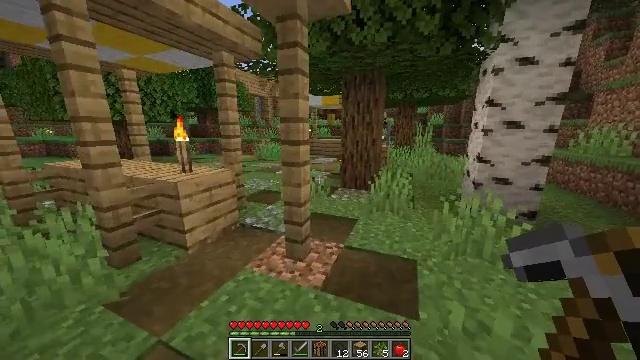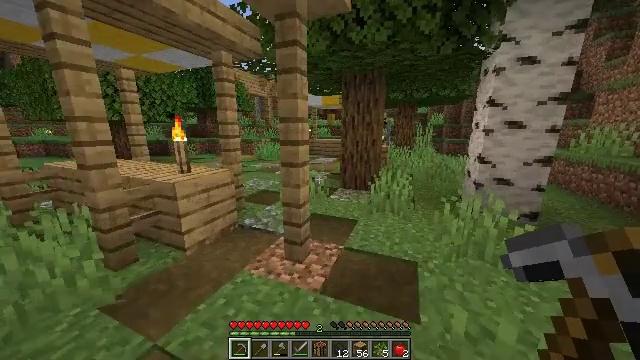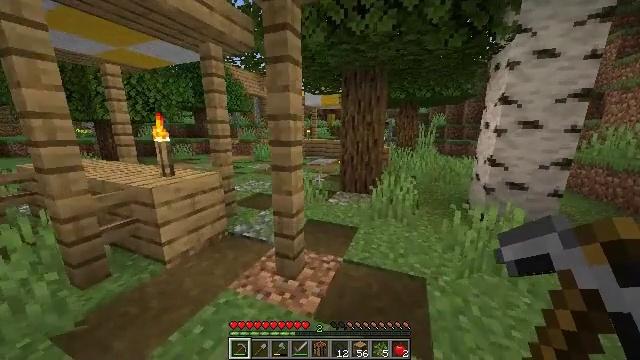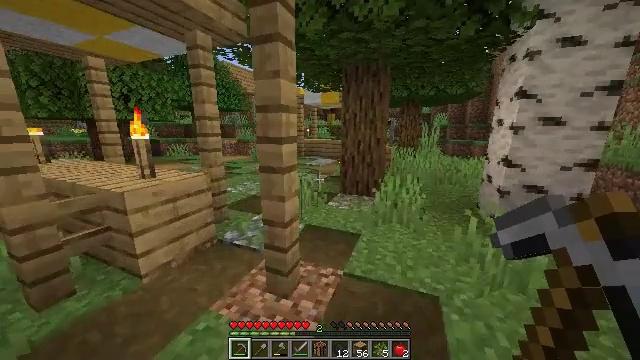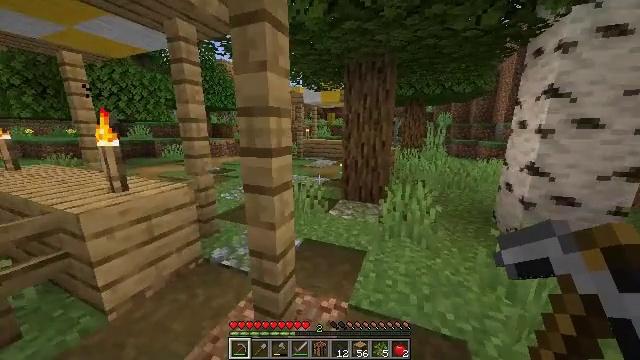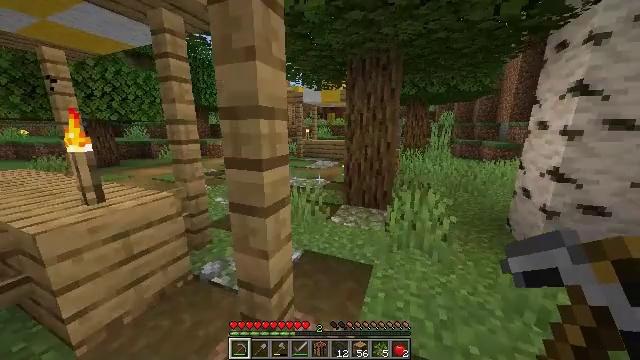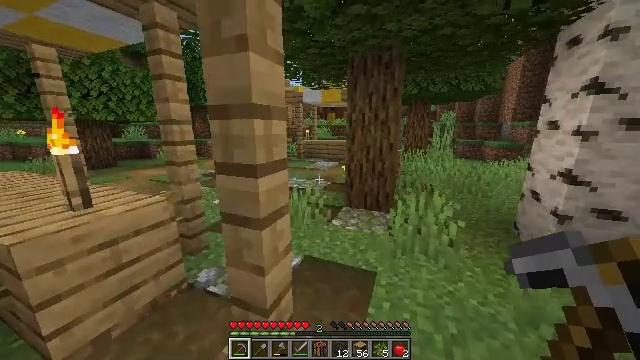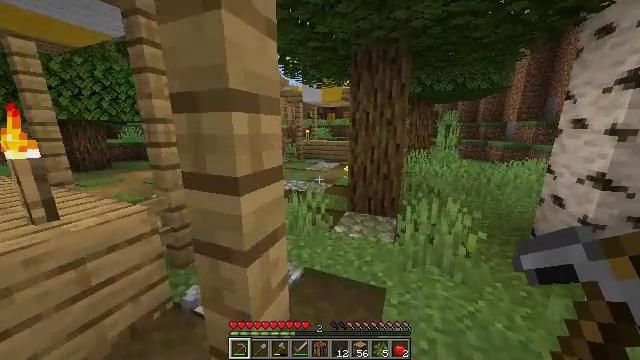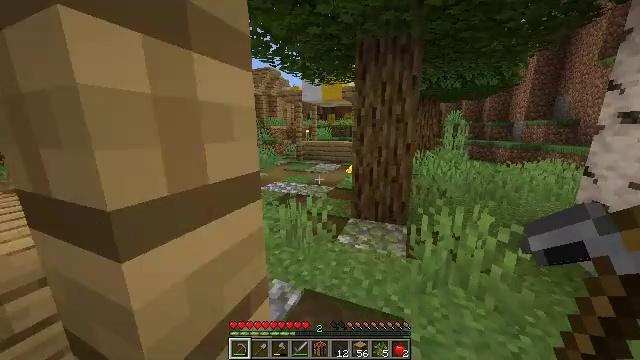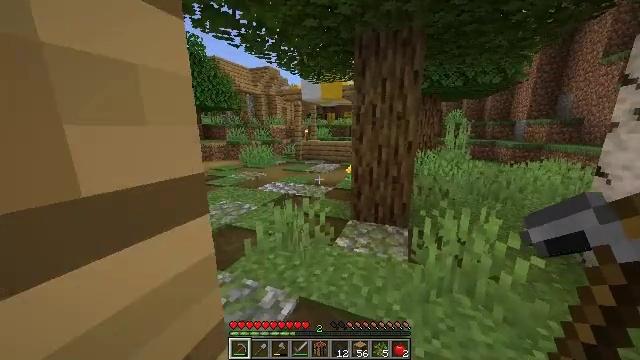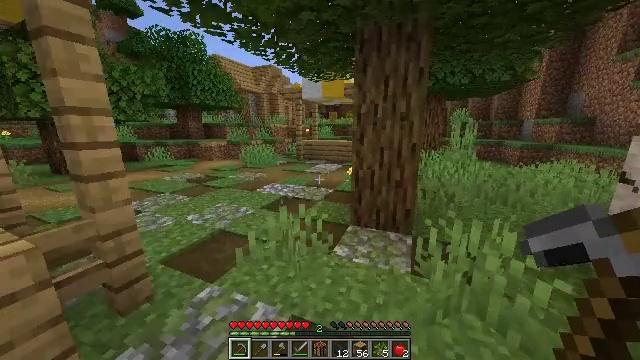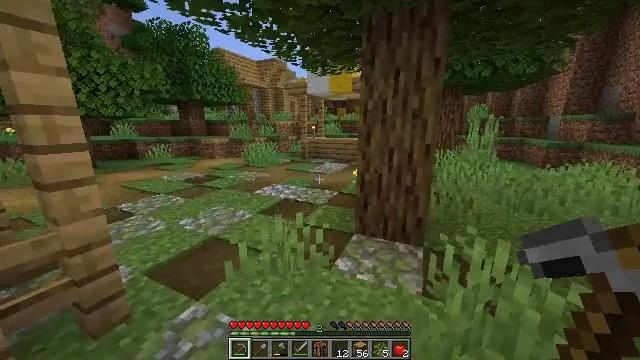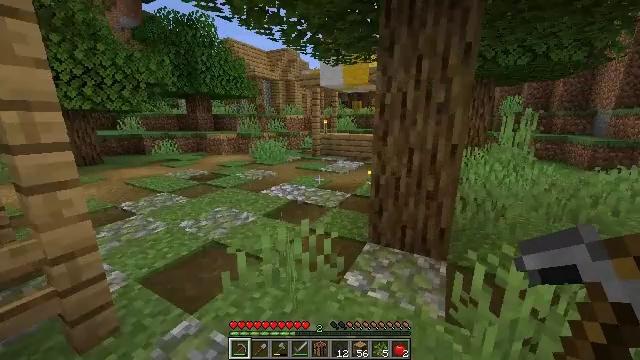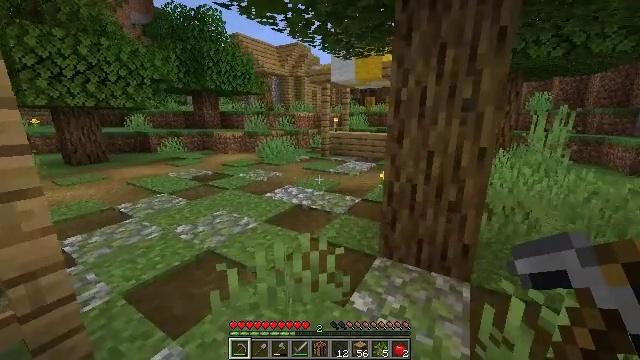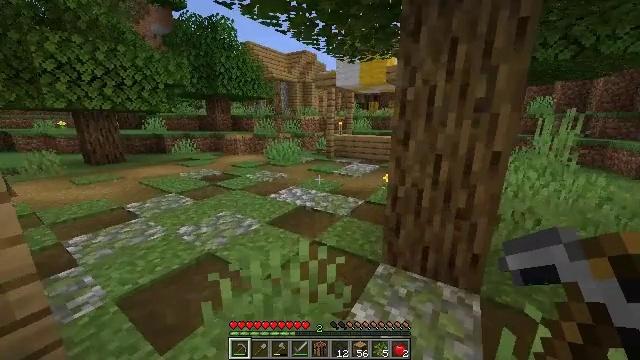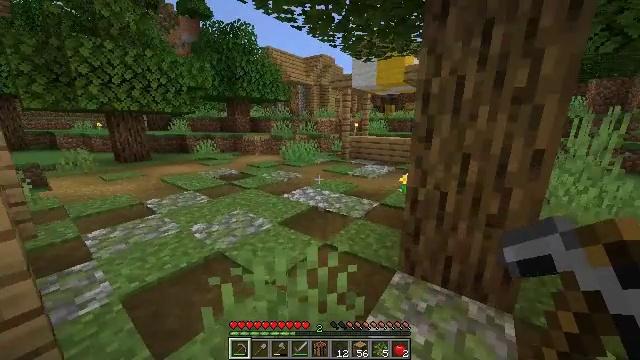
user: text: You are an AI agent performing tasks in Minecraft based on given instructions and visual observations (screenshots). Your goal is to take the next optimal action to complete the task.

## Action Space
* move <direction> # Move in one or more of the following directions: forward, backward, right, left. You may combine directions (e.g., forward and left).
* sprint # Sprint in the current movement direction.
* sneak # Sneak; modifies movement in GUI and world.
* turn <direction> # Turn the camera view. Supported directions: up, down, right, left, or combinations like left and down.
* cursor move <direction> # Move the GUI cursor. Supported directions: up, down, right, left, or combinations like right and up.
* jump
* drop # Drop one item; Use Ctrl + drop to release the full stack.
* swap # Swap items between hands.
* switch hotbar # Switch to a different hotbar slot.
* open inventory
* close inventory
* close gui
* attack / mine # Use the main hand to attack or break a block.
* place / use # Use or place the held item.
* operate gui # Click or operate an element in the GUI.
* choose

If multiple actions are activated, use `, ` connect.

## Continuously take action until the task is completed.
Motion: motion action
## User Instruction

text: Attack the hay block to get hay.
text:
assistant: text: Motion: move forward, sprint
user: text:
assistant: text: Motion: move forward, sprint
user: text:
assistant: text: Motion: move forward, sprint
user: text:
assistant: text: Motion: move forward, sprint
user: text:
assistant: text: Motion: move forward, sprint
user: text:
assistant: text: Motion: move forward, sprint
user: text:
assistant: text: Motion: move forward, sprint
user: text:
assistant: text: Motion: move forward, sprint
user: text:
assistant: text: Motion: move forward, sprint
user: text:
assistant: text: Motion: move forward, sprint
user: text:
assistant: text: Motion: move forward, sprint, turn left
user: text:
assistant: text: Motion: move forward, sprint, turn left
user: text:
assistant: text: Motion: move forward, sprint, turn left
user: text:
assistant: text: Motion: move forward, sprint, turn left
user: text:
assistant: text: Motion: move forward, sprint, turn left
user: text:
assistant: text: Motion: move forward, sprint, turn left
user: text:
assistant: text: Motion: move forward, sprint
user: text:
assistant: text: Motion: move forward, sprint
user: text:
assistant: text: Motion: move forward, sprint
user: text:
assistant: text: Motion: move forward, sprint
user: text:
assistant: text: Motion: move forward, sprint
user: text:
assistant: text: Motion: move forward, sprint, turn right and up
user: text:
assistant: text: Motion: move forward, sprint
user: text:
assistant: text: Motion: move forward, sprint
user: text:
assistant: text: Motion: move forward, sprint
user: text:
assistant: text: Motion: move forward, sprint
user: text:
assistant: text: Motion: move forward, sprint
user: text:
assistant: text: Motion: move forward, sprint
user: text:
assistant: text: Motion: move forward, sprint
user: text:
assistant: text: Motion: move forward, sprint, turn right and down, jump